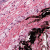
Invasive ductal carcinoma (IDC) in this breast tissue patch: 0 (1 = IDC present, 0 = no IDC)